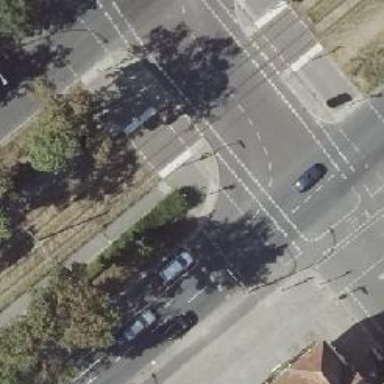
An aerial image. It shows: Footway located on traffic island.